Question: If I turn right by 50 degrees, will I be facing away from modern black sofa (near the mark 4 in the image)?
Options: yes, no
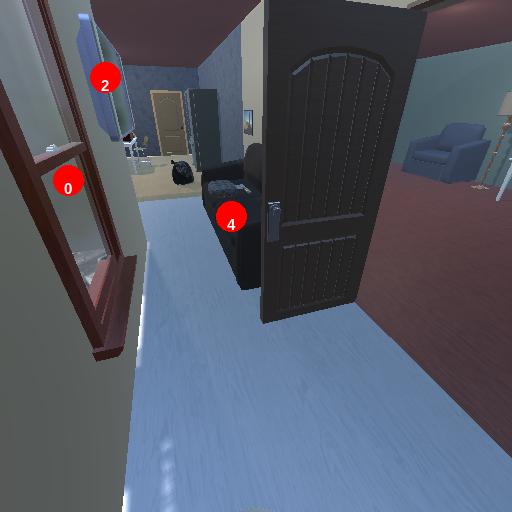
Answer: yes